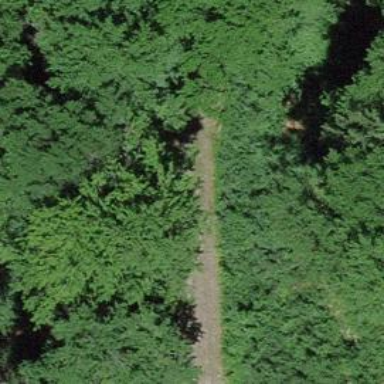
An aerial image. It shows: Track with fine gravel surface. The track type is grade 2.